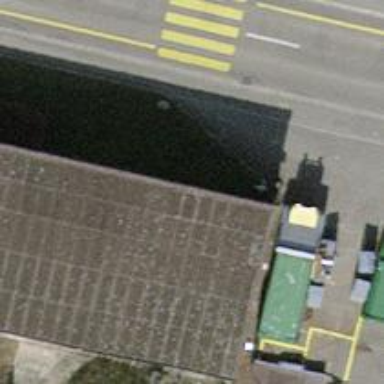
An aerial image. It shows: Bus stop with platform for public transport.